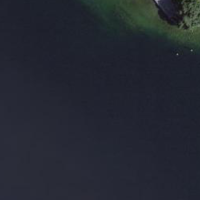
EUNIS habitat code: 14
Species observed at this site:
Aesculus hippocastanum